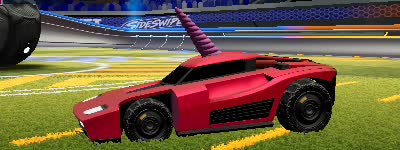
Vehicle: breakout